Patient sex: M
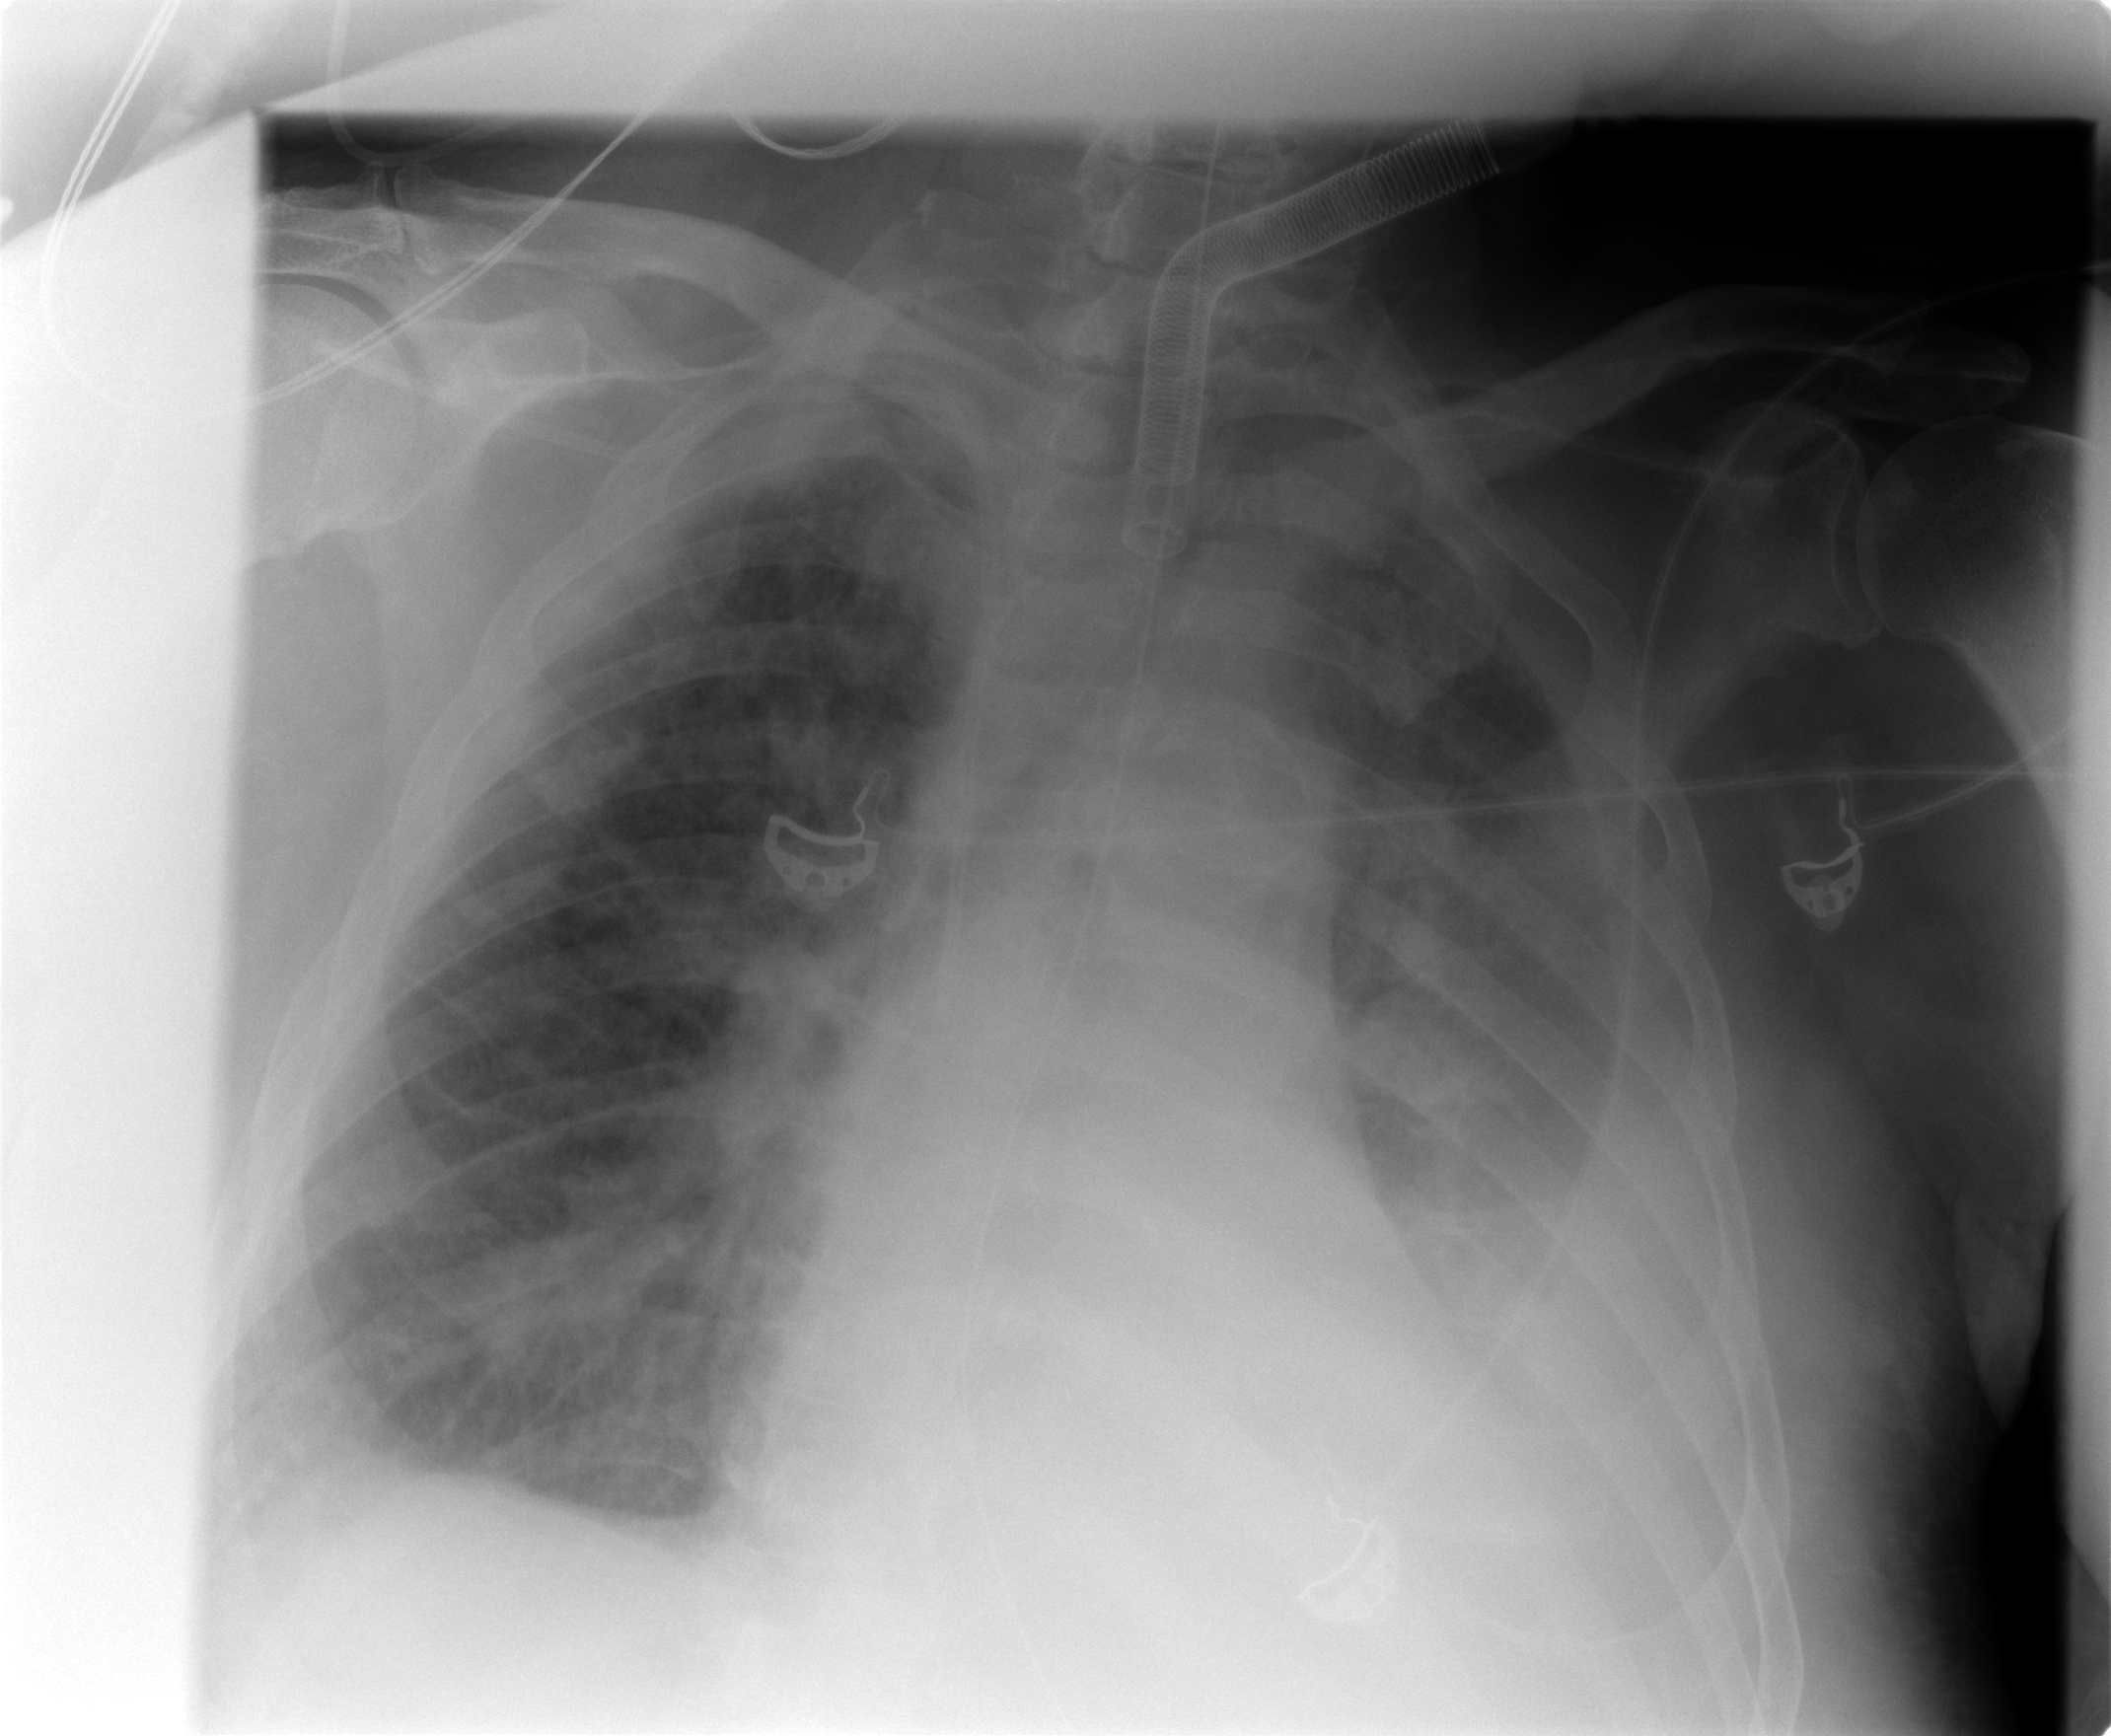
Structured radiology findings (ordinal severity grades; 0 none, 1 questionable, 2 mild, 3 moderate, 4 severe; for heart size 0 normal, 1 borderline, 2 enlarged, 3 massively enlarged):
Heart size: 2
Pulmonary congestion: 2
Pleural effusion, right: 2
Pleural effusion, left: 3
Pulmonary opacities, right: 2
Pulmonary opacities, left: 2
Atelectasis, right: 2
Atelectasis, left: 3